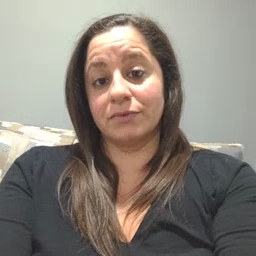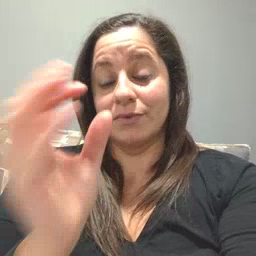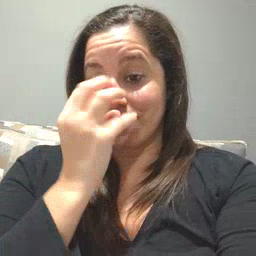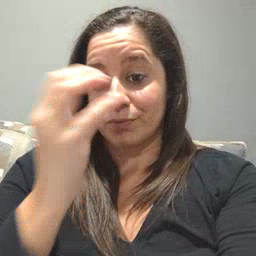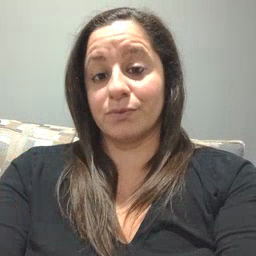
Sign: clown